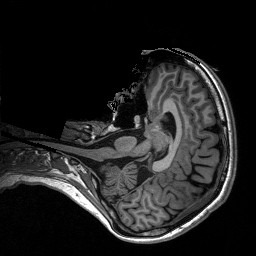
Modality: T1w
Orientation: axial
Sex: female
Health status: healthy
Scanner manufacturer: siemens
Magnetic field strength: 3 T
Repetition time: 3.2 s